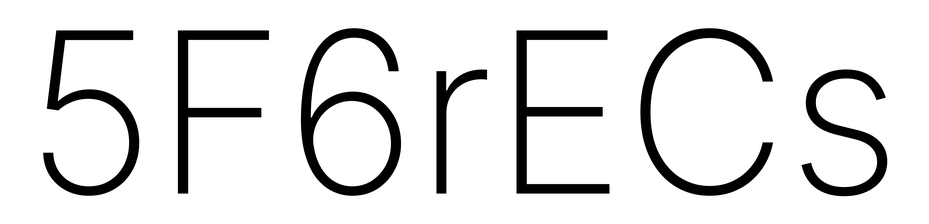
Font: Inter_ExtraLight